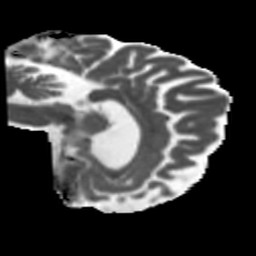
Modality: MD
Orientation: sagittal
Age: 68
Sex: female
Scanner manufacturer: siemens
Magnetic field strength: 3 T
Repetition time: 5.47 s
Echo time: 0.0854 s